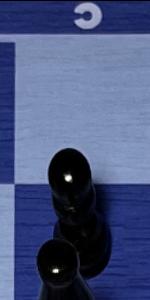
Label: Pawn_Black